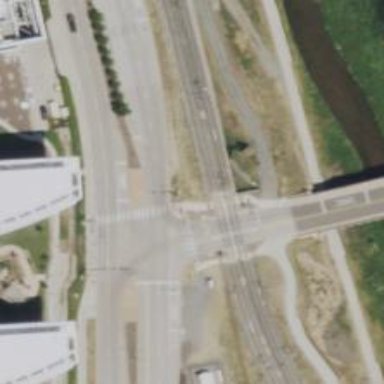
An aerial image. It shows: Railway crossing.